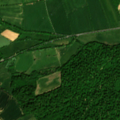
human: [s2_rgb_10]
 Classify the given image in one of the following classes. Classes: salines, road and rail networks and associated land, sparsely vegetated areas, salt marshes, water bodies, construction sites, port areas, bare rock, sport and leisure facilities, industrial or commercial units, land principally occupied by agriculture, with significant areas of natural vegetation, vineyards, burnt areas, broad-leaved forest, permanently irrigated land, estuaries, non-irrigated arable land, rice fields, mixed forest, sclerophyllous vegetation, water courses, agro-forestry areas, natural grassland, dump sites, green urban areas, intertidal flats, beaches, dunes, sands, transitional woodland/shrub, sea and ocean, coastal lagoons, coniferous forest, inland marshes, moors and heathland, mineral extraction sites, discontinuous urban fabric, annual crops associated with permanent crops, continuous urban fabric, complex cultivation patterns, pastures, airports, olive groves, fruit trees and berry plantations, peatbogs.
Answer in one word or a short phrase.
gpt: non-irrigated arable land, pastures, complex cultivation patterns, broad-leaved forest